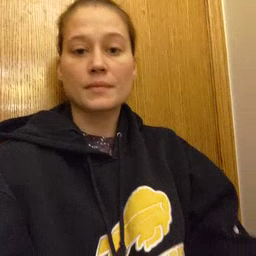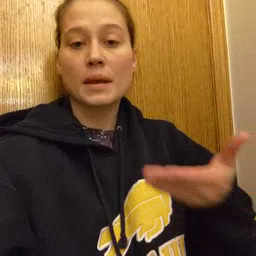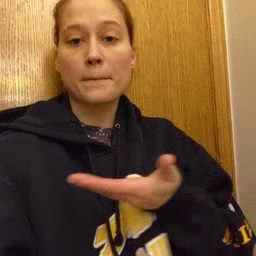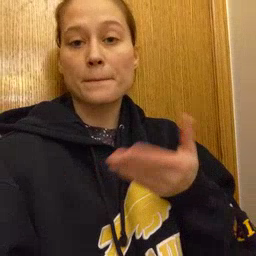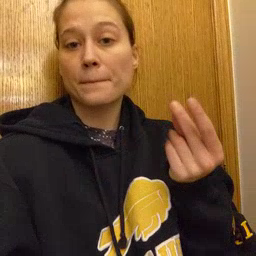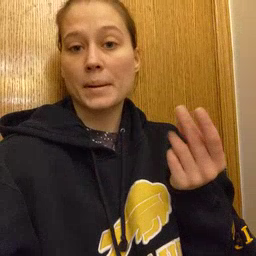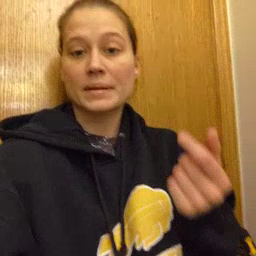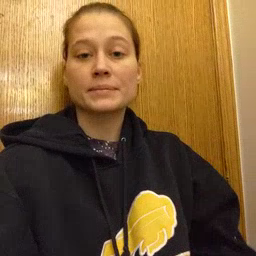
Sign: puppy